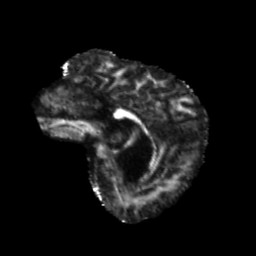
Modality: FA
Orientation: sagittal
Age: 46
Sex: male
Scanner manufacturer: siemens
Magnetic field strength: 3 T
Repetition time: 5.47 s
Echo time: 0.0854 s